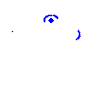
Particle: pion